Question: How can I center these buttons on Android?

The code I'm using in the 'layout' is:
'''
<?xml version="1.0" encoding="utf-8"?>
<LinearLayout xmlns:android="http://schemas.android.com/apk/res/android"
android:orientation="vertical"
android:layout_width="fill_parent"
android:layout_height="fill_parent">
<TextView android:layout_width="fill_parent"
android:layout_height="wrap_content"
android:text="@string/hello" />
<LinearLayout android:layout_width="fill_parent"
android:layout_height="fill_parent"
android:orientation="horizontal">
<Button android:text="Test"
android:layout_width="100px"
android:layout_height="40px" />
<Button android:text="Test"
android:layout_width="100px"
android:layout_height="40px" />
<Button android:text="Test"
android:layout_width="100px"
android:layout_height="40px" />
<Button android:text="Test"
android:layout_width="100px"
android:layout_height="40px" />
</LinearLayout>
</LinearLayout>
'''
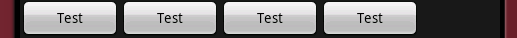
Answer: Make the LinearLayout containing the buttons to wrap_content on width and to have center_horizontal on gravity.
'''
<?xml version="1.0" encoding="utf-8"?>
<LinearLayout xmlns:android="http://schemas.android.com/apk/res/android"
android:orientation="vertical"
android:layout_width="fill_parent"
android:layout_height="fill_parent">
<TextView android:layout_width="fill_parent"
android:layout_height="wrap_content"
android:text="@string/hello" />
<LinearLayout android:layout_width="wrap_content"
android:layout_height="fill_parent"
android:orientation="horizontal"
android:layout_gravity="center_horizontal">
<Button android:text="Test"
android:layout_width="100px"
android:layout_height="40px" />
<Button android:text="Test"
android:layout_width="100px"
android:layout_height="40px" />
<Button android:text="Test"
android:layout_width="100px"
android:layout_height="40px" />
<Button android:text="Test"
android:layout_width="100px"
android:layout_height="40px" />
</LinearLayout>
</LinearLayout>
'''